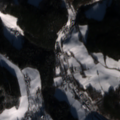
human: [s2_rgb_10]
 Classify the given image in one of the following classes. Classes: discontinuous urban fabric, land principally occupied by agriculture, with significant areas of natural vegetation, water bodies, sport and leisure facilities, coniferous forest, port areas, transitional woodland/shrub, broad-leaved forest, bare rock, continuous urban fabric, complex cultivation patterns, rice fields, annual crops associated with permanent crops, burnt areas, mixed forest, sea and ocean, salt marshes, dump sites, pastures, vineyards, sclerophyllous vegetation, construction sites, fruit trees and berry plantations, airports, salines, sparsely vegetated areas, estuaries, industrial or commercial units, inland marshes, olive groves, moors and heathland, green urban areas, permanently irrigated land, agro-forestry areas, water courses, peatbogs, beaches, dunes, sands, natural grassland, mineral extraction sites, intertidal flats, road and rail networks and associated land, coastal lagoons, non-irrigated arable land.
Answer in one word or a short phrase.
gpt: pastures, complex cultivation patterns, land principally occupied by agriculture, with significant areas of natural vegetation, coniferous forest, mixed forest